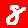
Digit: 8